Question: i need to creat checkbox like this :
i need to use this check mark in checkbox : <URL>

what i tried is here :
'''
<style>
.myCheckbox input {
display: none;
}
.myCheckbox span {
width: 20px;
height: 20px;
display: block;
background: gray;
}
.myCheckbox input:checked + span {
background: url("http://i.stack.imgur.com/UfplA.png");
}
</style>
<input id="Text1" type="text" style="width:150px" tabindex="0" />
<input id="Text1" type="text" style="width:150px" tabindex="1" />
<input id="Text1" type="text" style="width:150px" tabindex="2" />
<label class="myCheckbox">
<input type="checkbox" name="test" tabindex="3" />
<span></span>
</label>
<input id="Button1" type="button" value="button" style="width:150px" tabindex="4" />
'''
but it is not highlighting when we press the tab, and when i check the background gray is lost,
thanks for help in advance.
: <URL>
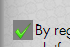
Answer: To style your custom checkbox (which is actually a 'label'), you have to make the label . I don't think of any other way than setting the 'contenteditable' attribute to 'true' and setting the 'font-size' to '0' to hide the caret. However we need script to prevent user from being able to type characters (especially the key). The script is also needed to toggle (simply by triggering the 'click') the checkbox when user presses the or (this is the normally behavior of checkbox when being in focus state). Here are the code details:
'''
$('.myCheckbox').keydown(function(e){
//check if the pressed key is Enter or Spacebar
//then trigger the click() on the inner span to toggle the checkbox
if(e.keyCode == 13 || e.keyCode == 32){
$('span', this).click();
}
//check if the pressed key is not TAB, then cancel the keydown
//We won't cancel the TAB because it helps switch
//the focus to the next element.
if(e.keyCode != 9) return false;
});
'''
## Demo.
: Now your 'label' can be focusable, so you can use the ':focus' to style the inner span like this:
'''
.myCheckbox:focus > span {
...
}
'''
I also added the custom style for focus state, however I commented out all because you can use the default style.
: Because we always have to use script, so I think you can replace the 'label' with a 'button' (which supports focusability by default), so the script will be much shorter/more concise. Code details:
:
'''
<button class="myCheckbox" tabindex='4'>
<input type="checkbox" name="test"/>
<span></span>
</button>
'''
:
'''
.myCheckbox {
width:20px;
height:20px;
padding:0;
}
.myCheckbox:focus {
border:1px solid orange;
}
'''
:
'''
$('.myCheckbox').click(function(){
$('input',this).click();
});
'''
# Demo 2.